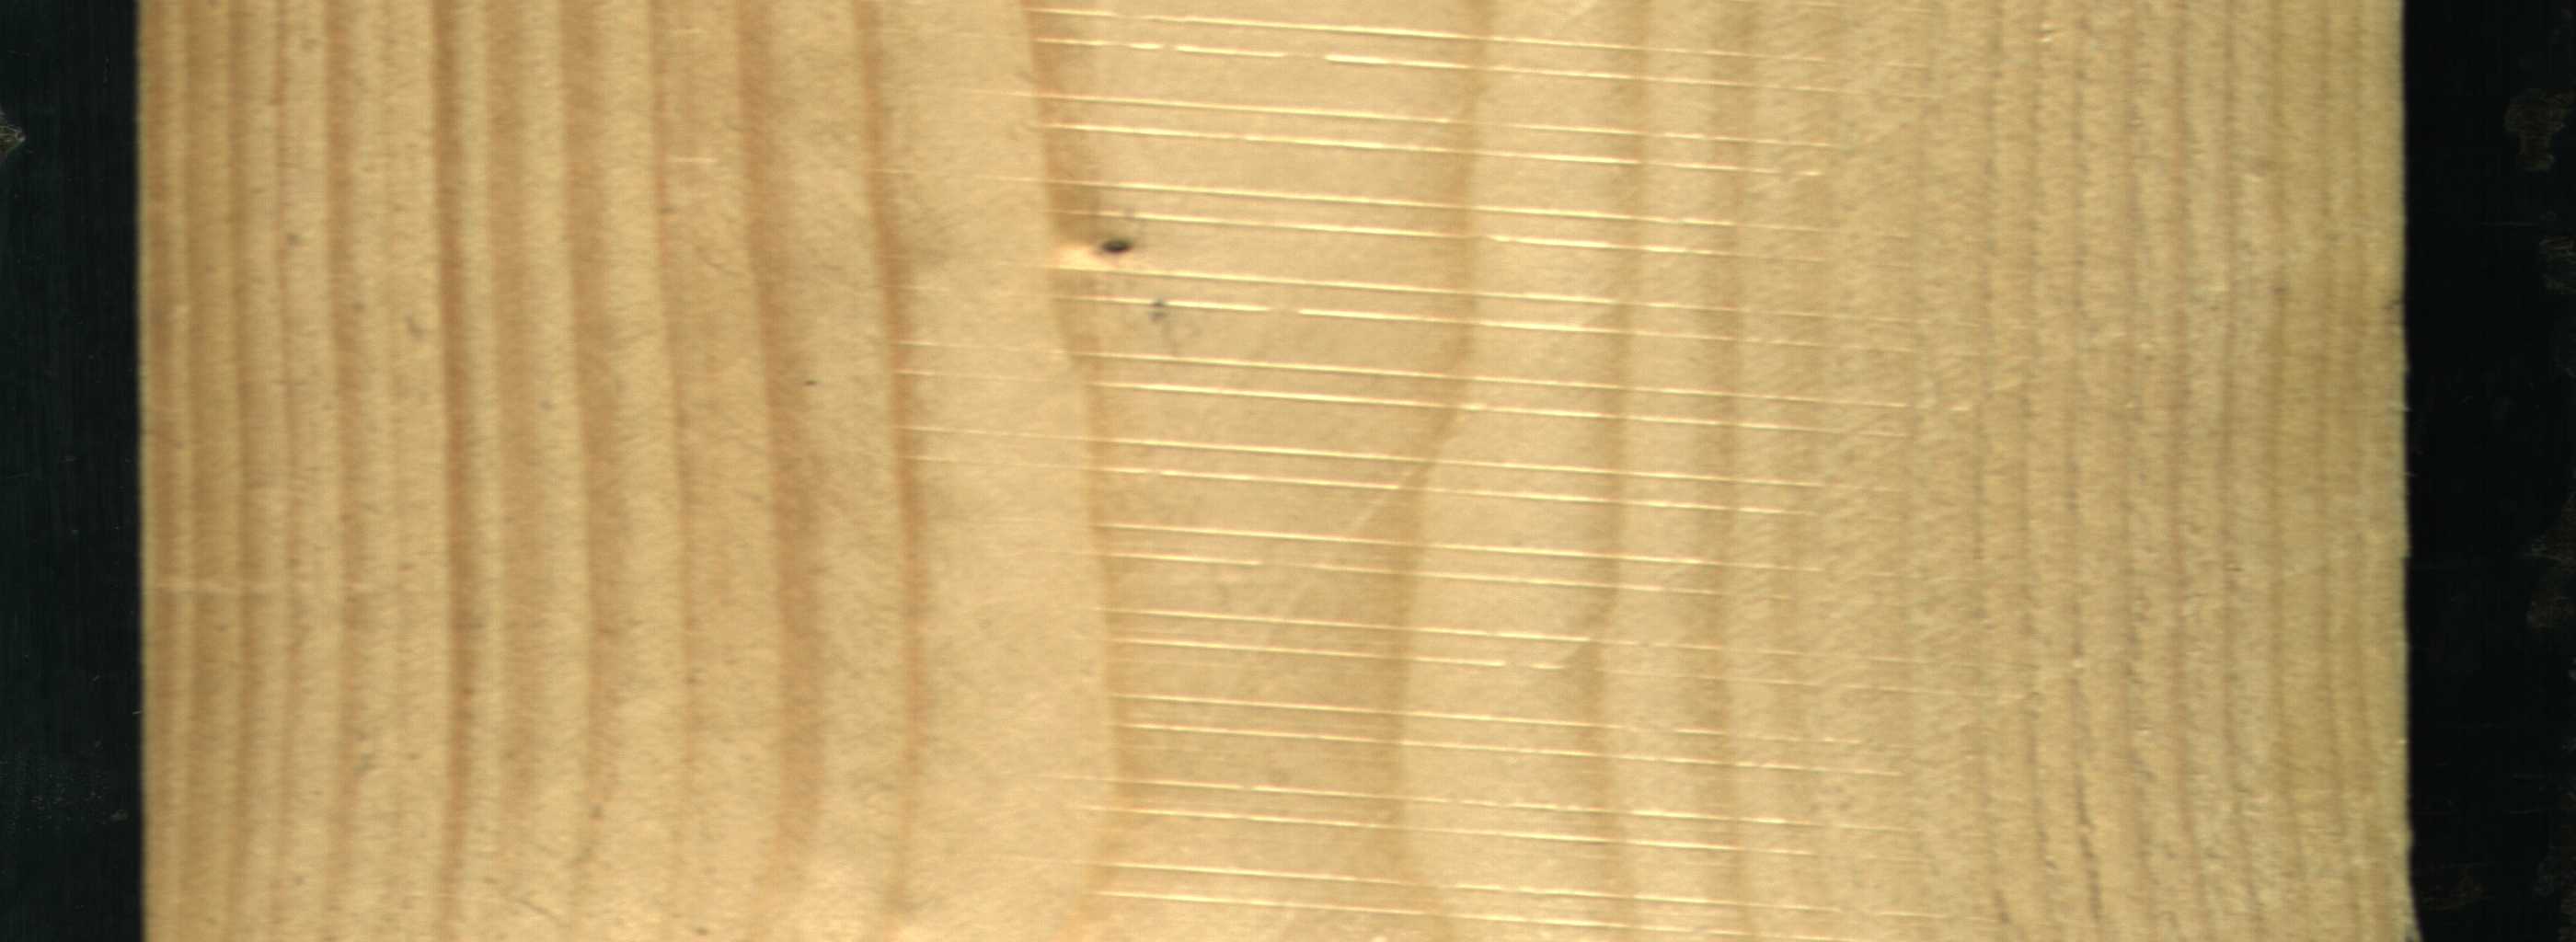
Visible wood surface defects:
Live_Knot